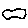
Label: cloud